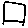
Label: square